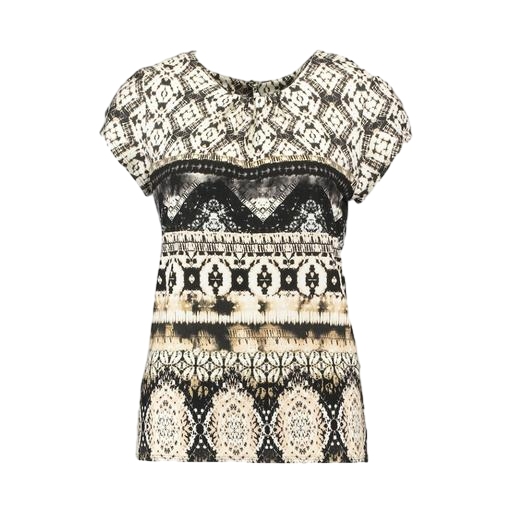
black geo-print t-shirt only macy, black printed short-sleeve top only macy, black plus size printed t-shirt only macy, white background